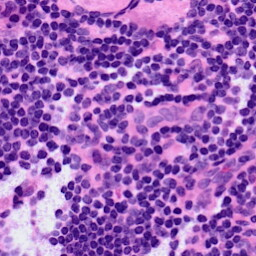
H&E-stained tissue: LymphNode